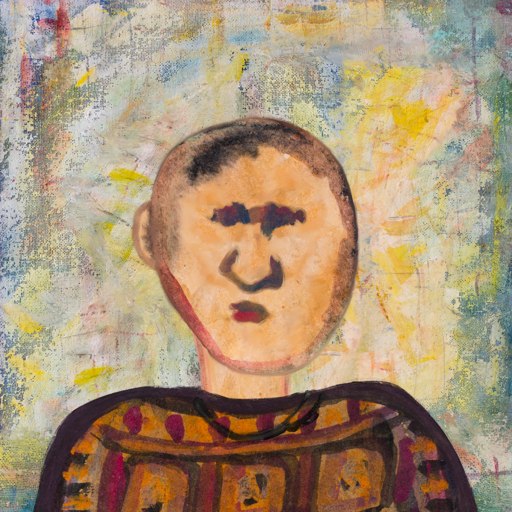
Background: Irani, Head And Neck Front: Childish, Face Front: In_The_Sun, Bust: Doll, Hair Front: Blank, Head Accessory: Blank, Second Necklace: Blank, Necklace: Orphan, Baby: Blank